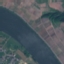
Label: River